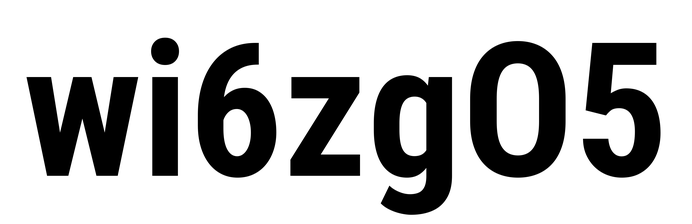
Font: Roboto_Condensed_Bold